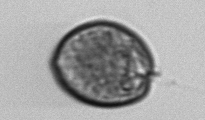
Label: Prorocentrum